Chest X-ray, AP view. Patient: 42 years old, sex M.
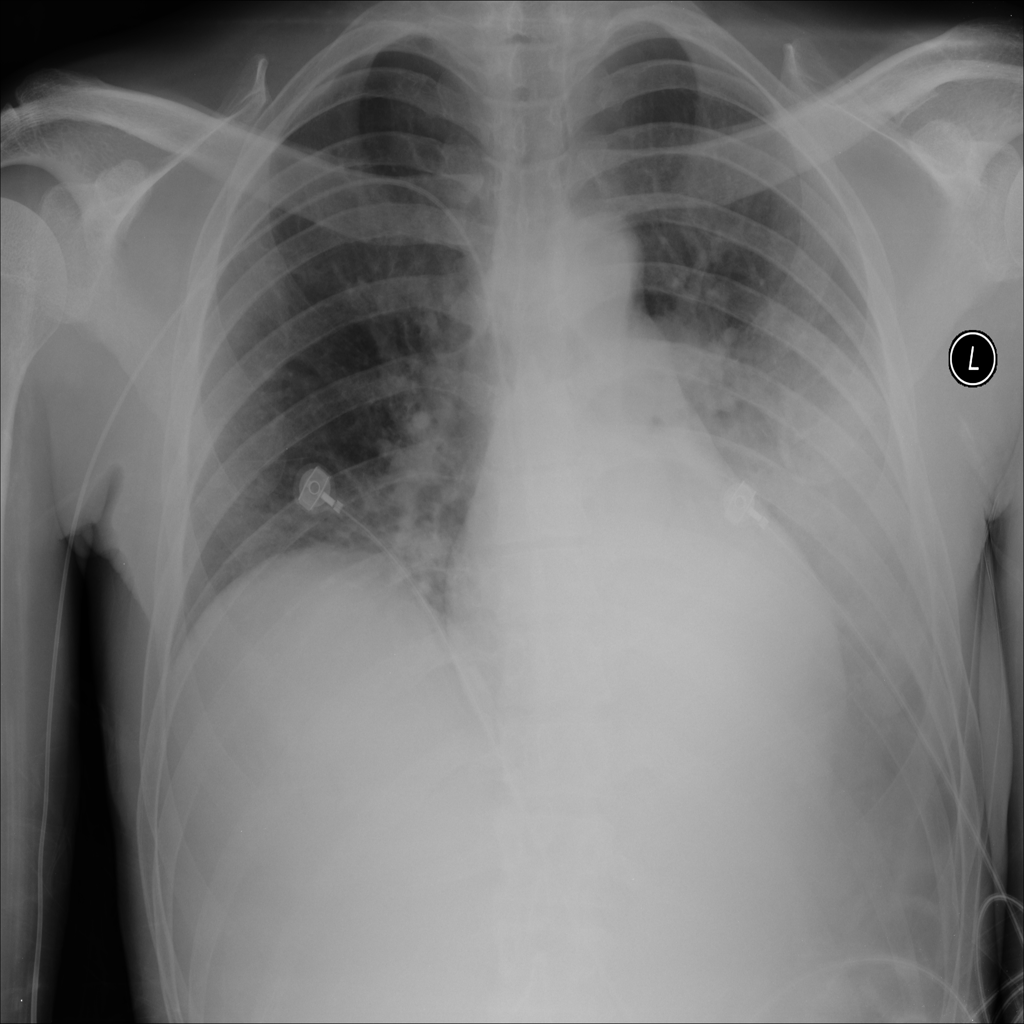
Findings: Consolidation